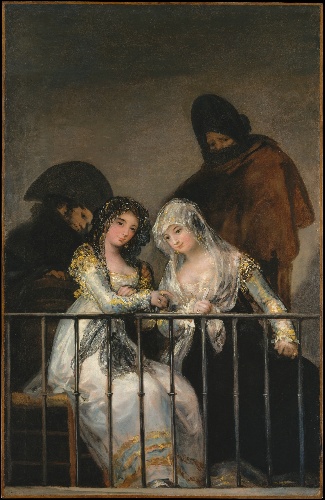
Title: Majas on a Balcony
Artist: Goya (Francisco de Goya y Lucientes)
Artist bio: Spanish, Fuendetodos 1746–1828 Bordeaux
Date: ca. 1800–1810
Object type: Painting
Classification: Paintings
Medium: Oil on canvas
Dimensions: 76 3/4 x 49 1/2in. (194.9 x 125.7cm)
Department: European Paintings
Credit line: H. O. Havemeyer Collection, Bequest of Mrs. H. O. Havemeyer, 1929
Accession year: 1929
Repository: Metropolitan Museum of Art, New York, NY
Tags: Balconies|Men|Women